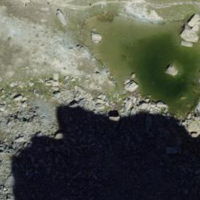
EUNIS habitat code: 48
Species observed at this site:
Eriophorum scheuchzeri
Aster alpinus
Rana temporaria
Erebia tyndarus